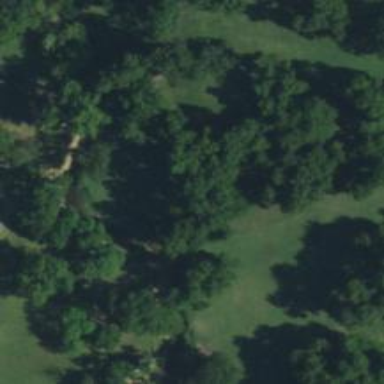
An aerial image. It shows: Disc golf course for leisure activity.